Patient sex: F
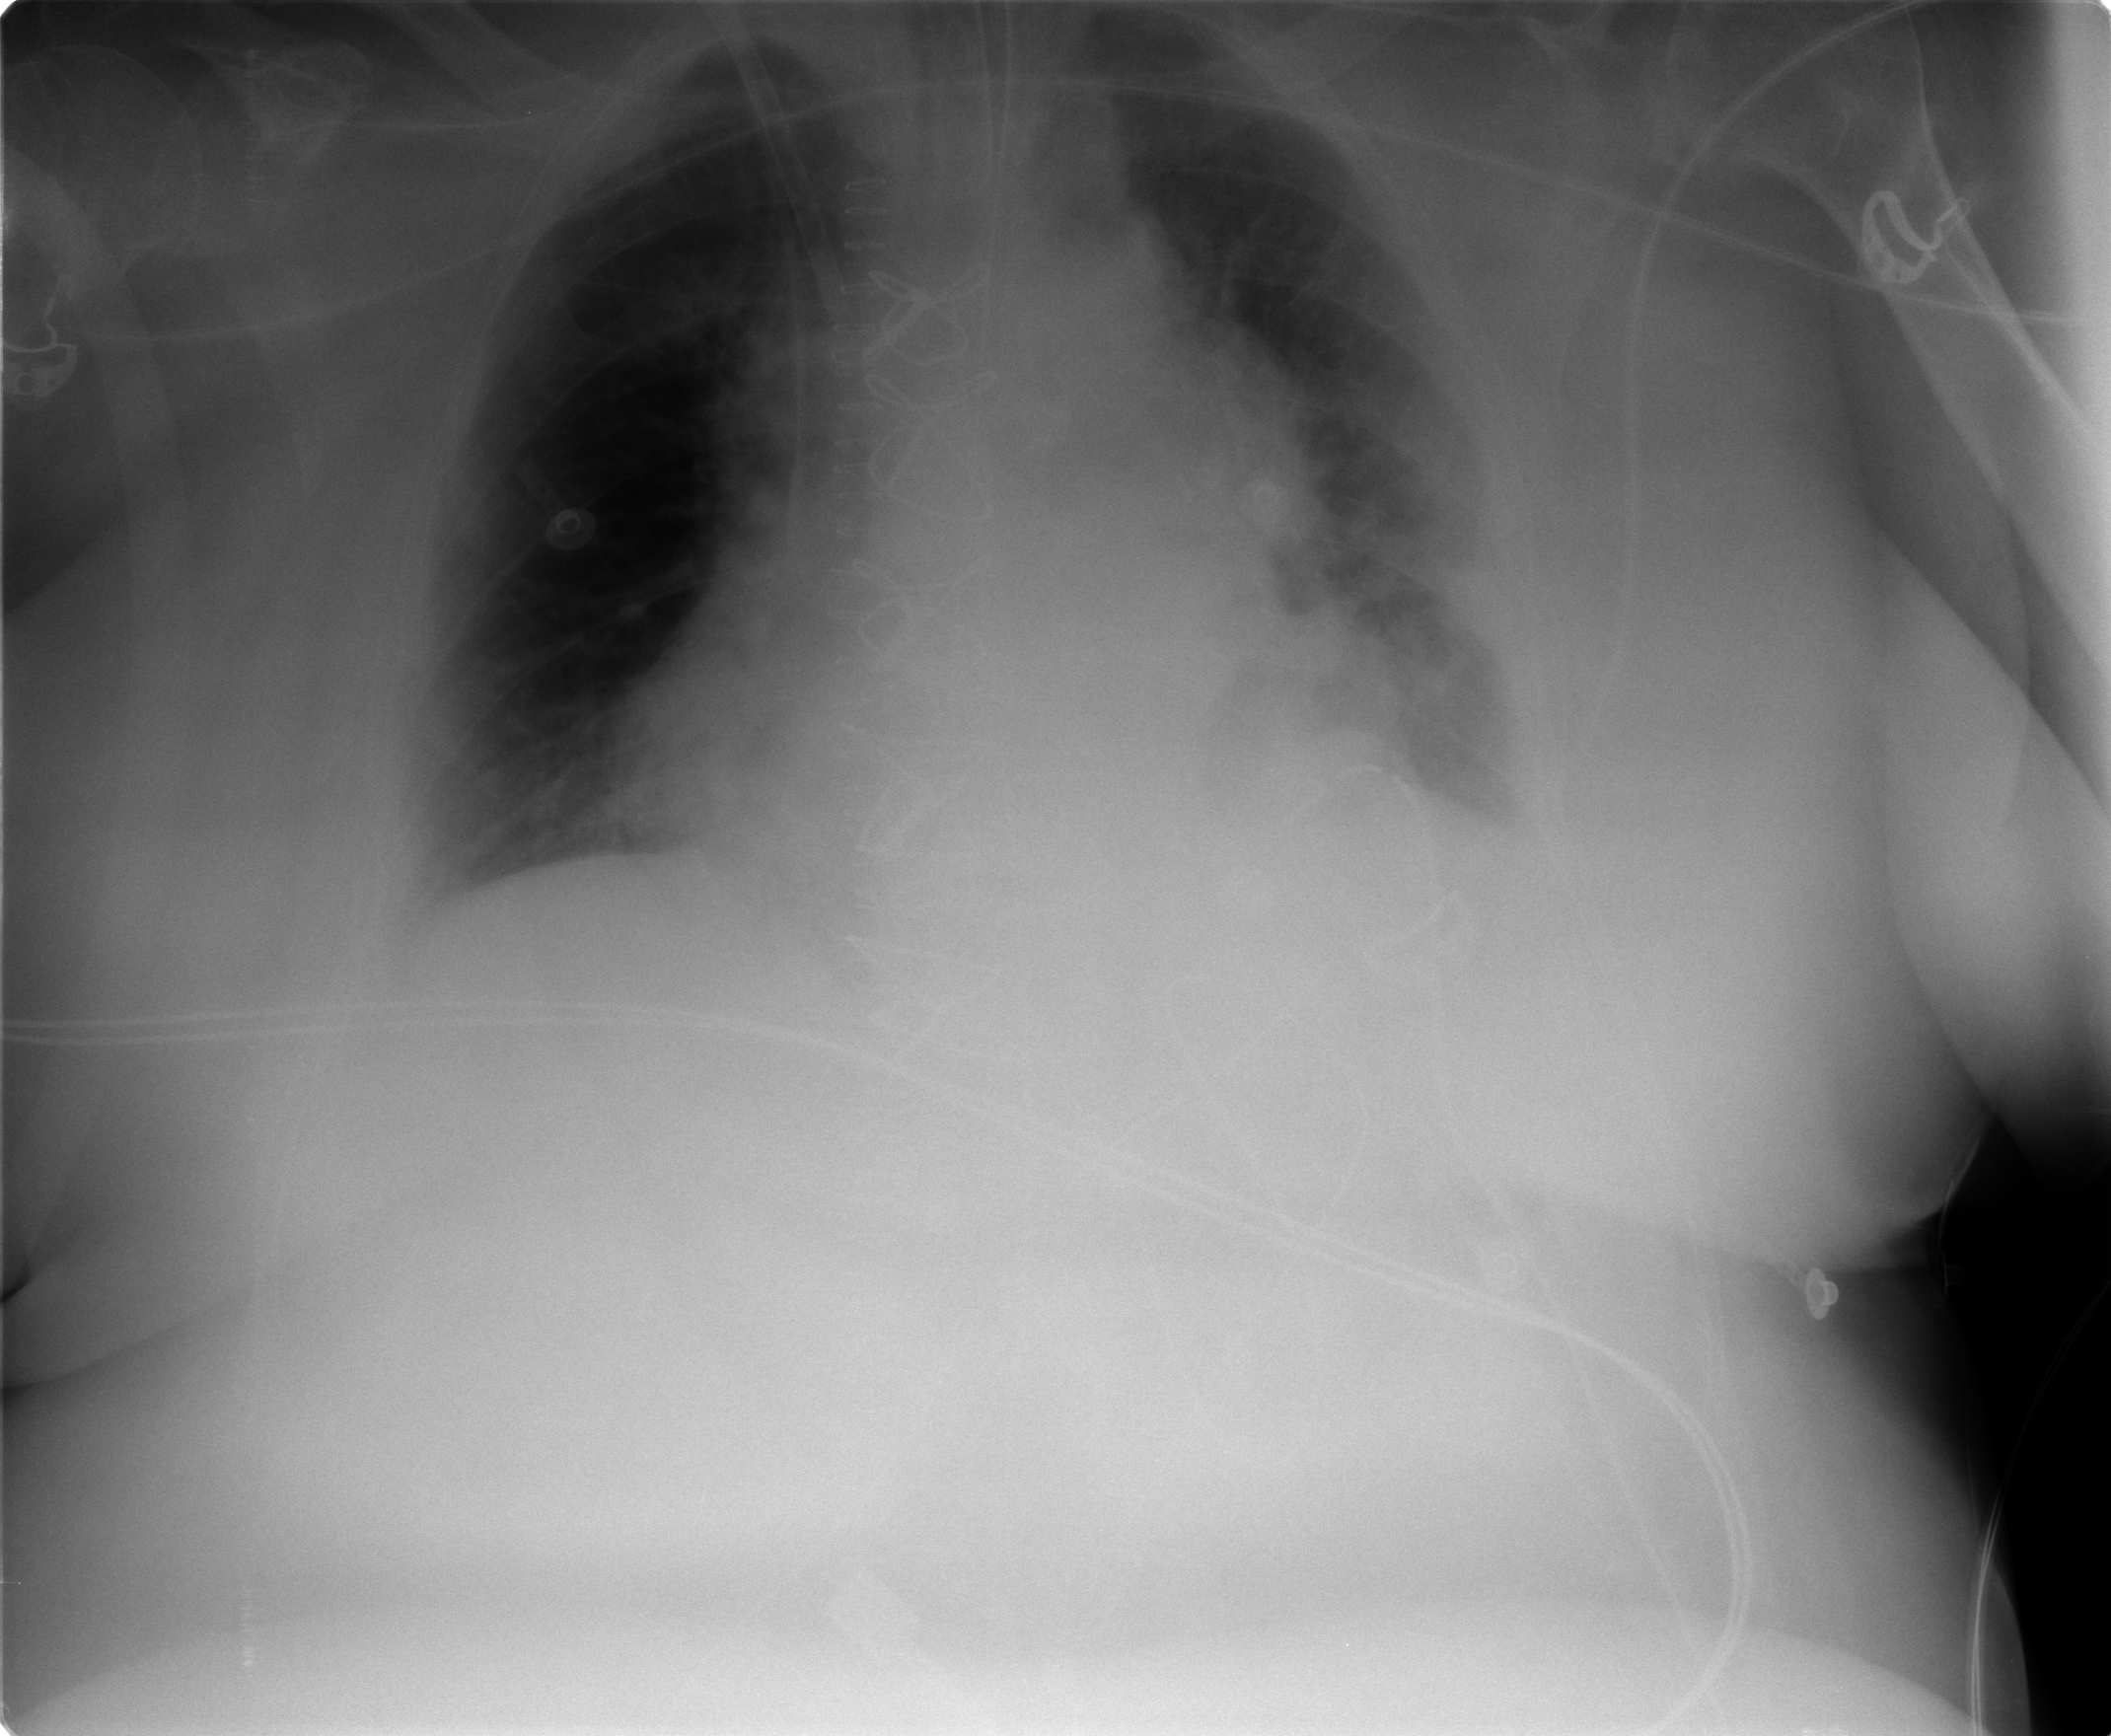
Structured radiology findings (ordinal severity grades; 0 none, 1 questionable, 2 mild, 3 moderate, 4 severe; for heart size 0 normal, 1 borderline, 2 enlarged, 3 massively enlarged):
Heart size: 3
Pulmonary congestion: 3
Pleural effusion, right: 0
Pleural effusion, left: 0
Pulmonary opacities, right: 0
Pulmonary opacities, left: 0
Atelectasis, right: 2
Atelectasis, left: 2